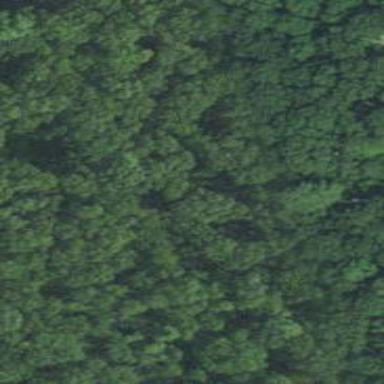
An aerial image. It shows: Mixed leaf woodland.